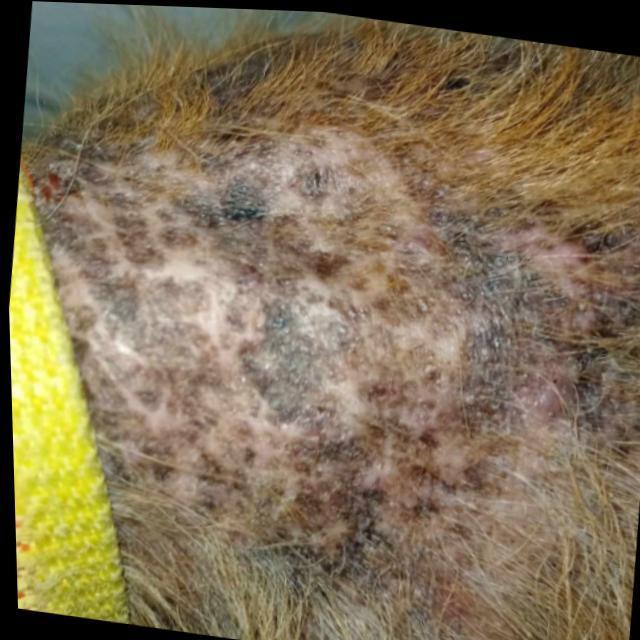
Canine demodicosis (Demodex mange) — caused by Demodex canis mites. Presents with alopecia, follicular papules, pustules, and comedones. Often localized on face and forelimbs.